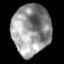
Tissue: lung
Cell type: Others
Senescence score: 0.2195
Nuclear area (px): 1902
Mean DAPI intensity: 150.804